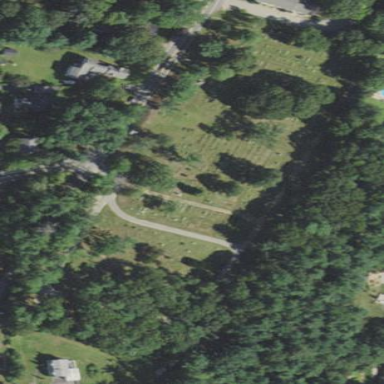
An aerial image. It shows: Cemetery with historic significance.